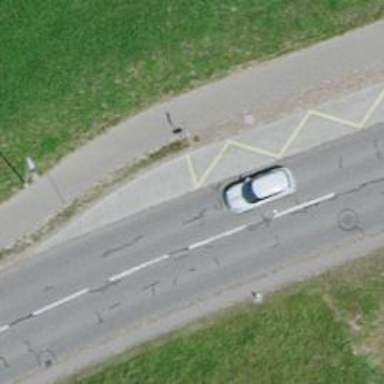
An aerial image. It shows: Public transport stop position.